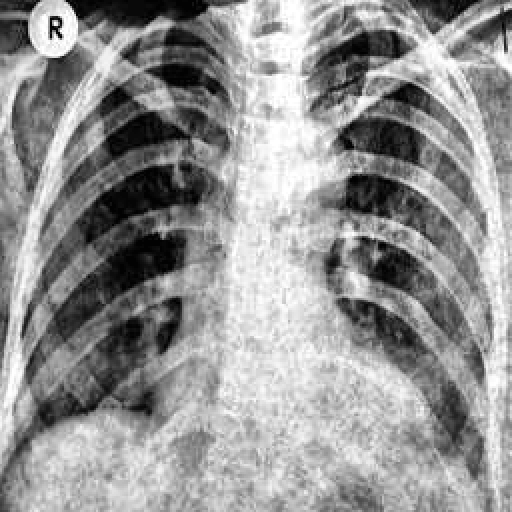
Finding: TUBERCULOSIS